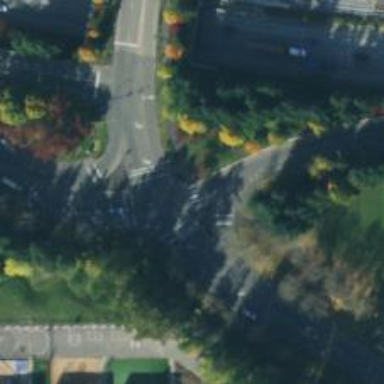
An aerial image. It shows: Crossing on asphalt cycleway.